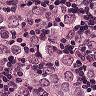
Metastatic tissue present: yes